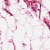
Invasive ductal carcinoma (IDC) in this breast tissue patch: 0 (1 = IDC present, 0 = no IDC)